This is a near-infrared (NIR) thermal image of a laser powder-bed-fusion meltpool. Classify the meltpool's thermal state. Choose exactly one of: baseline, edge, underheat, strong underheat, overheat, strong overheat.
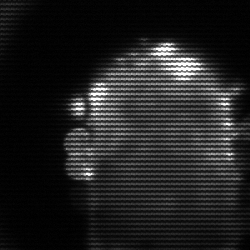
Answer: baseline